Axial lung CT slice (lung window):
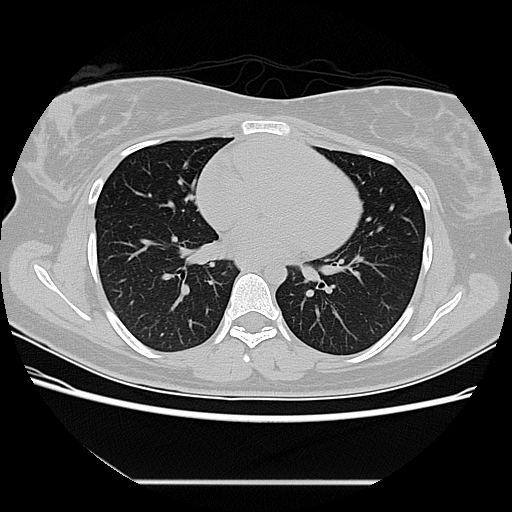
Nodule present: no